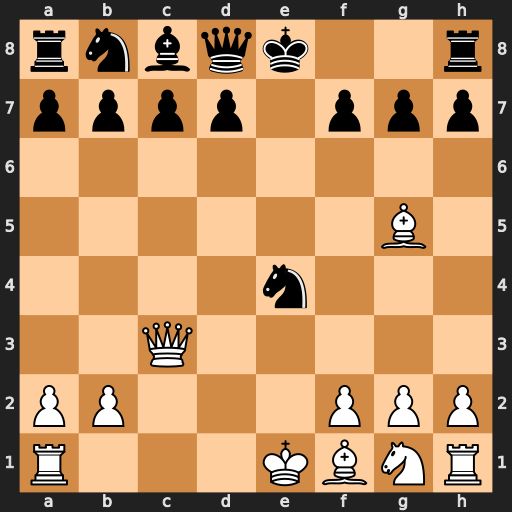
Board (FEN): rnbqk2r/pppp1ppp/8/6B1/4n3/2Q5/PP3PPP/R3KBNR
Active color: w
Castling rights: KQkq
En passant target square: -
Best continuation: Qe5+ Kf8 Bxd8